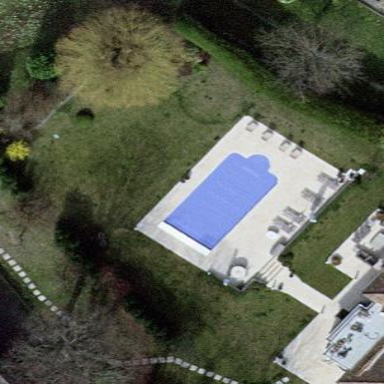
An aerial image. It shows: Swimming pool located in leisure land.